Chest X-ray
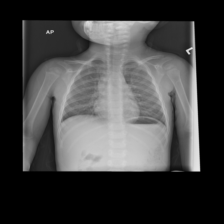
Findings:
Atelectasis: negative
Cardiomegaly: negative
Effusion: negative
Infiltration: negative
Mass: negative
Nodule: negative
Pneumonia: negative
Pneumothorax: negative
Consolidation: negative
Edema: negative
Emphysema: negative
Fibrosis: negative
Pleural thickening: negative
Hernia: negative